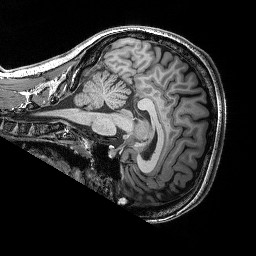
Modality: T1w
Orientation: sagittal
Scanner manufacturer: siemens
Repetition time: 2.25 s
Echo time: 0.00418 s